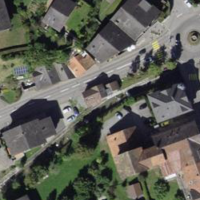
EUNIS habitat code: 54
Species observed at this site:
Pica pica
Phoenicurus ochruros
Garrulus glandarius